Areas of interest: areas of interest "Educational"
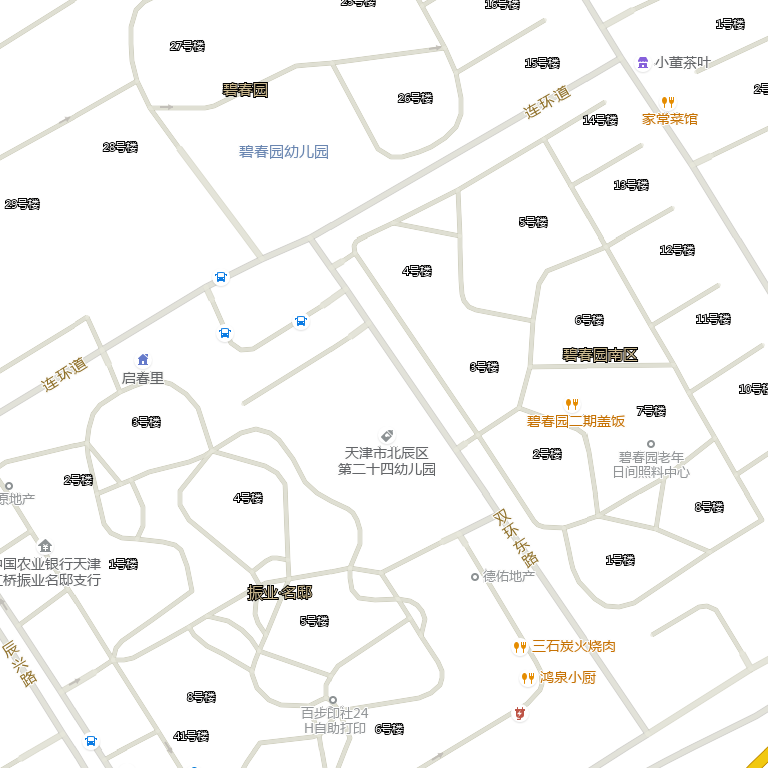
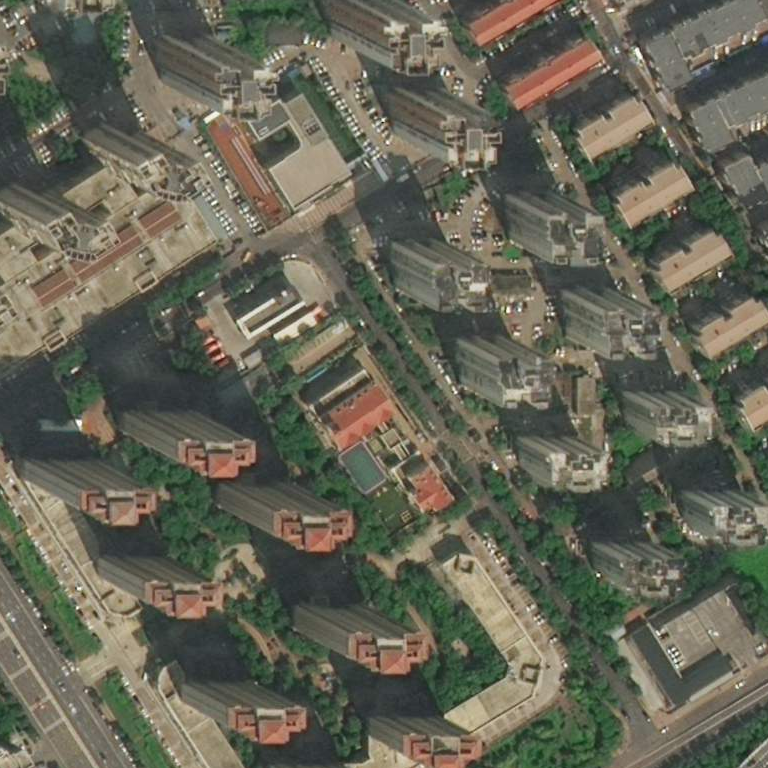